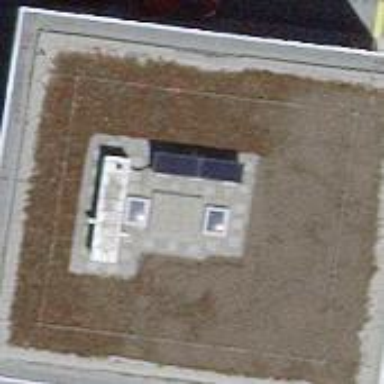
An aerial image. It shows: Office building.